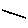
Label: line